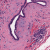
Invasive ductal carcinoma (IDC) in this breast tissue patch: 0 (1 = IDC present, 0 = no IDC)